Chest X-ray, AP view. Patient: 33 years old, sex M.
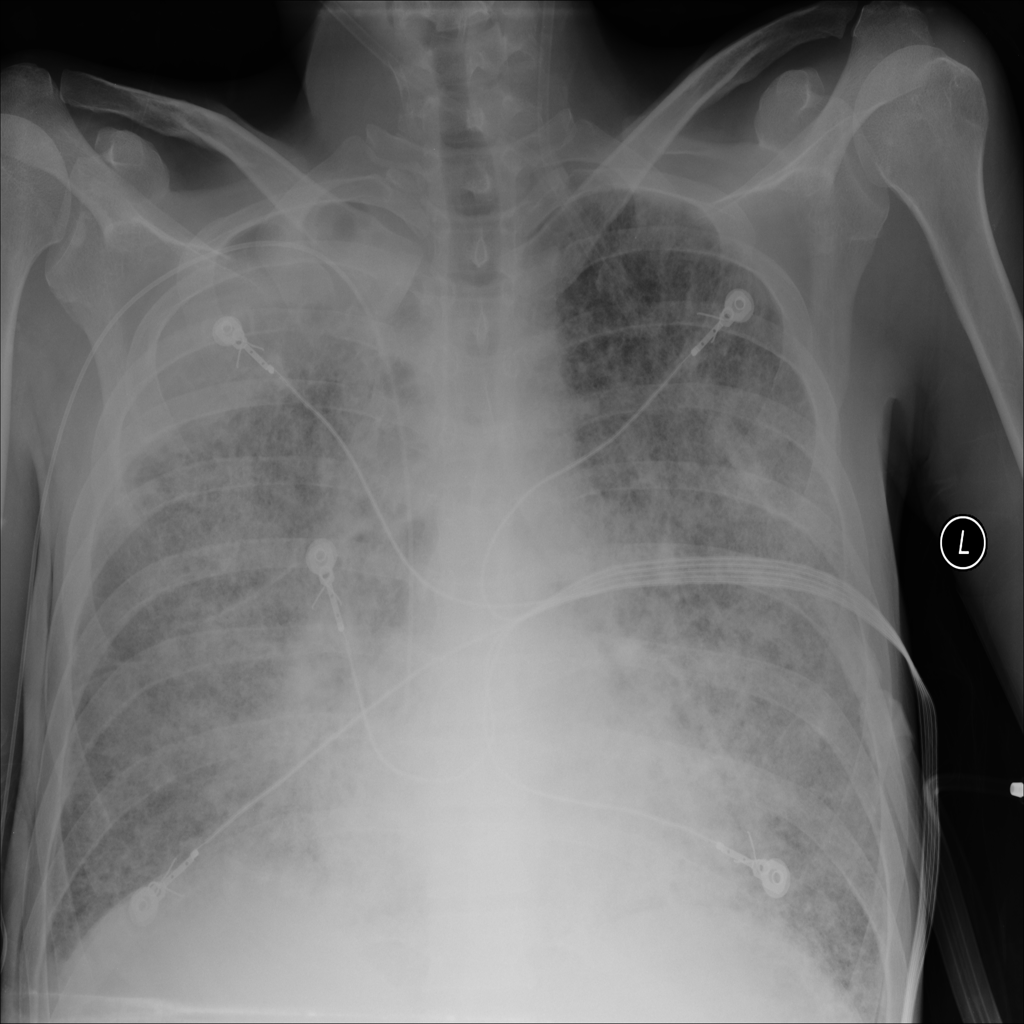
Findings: Consolidation, Edema, Pneumothorax